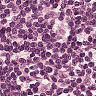
Metastatic tissue present: no